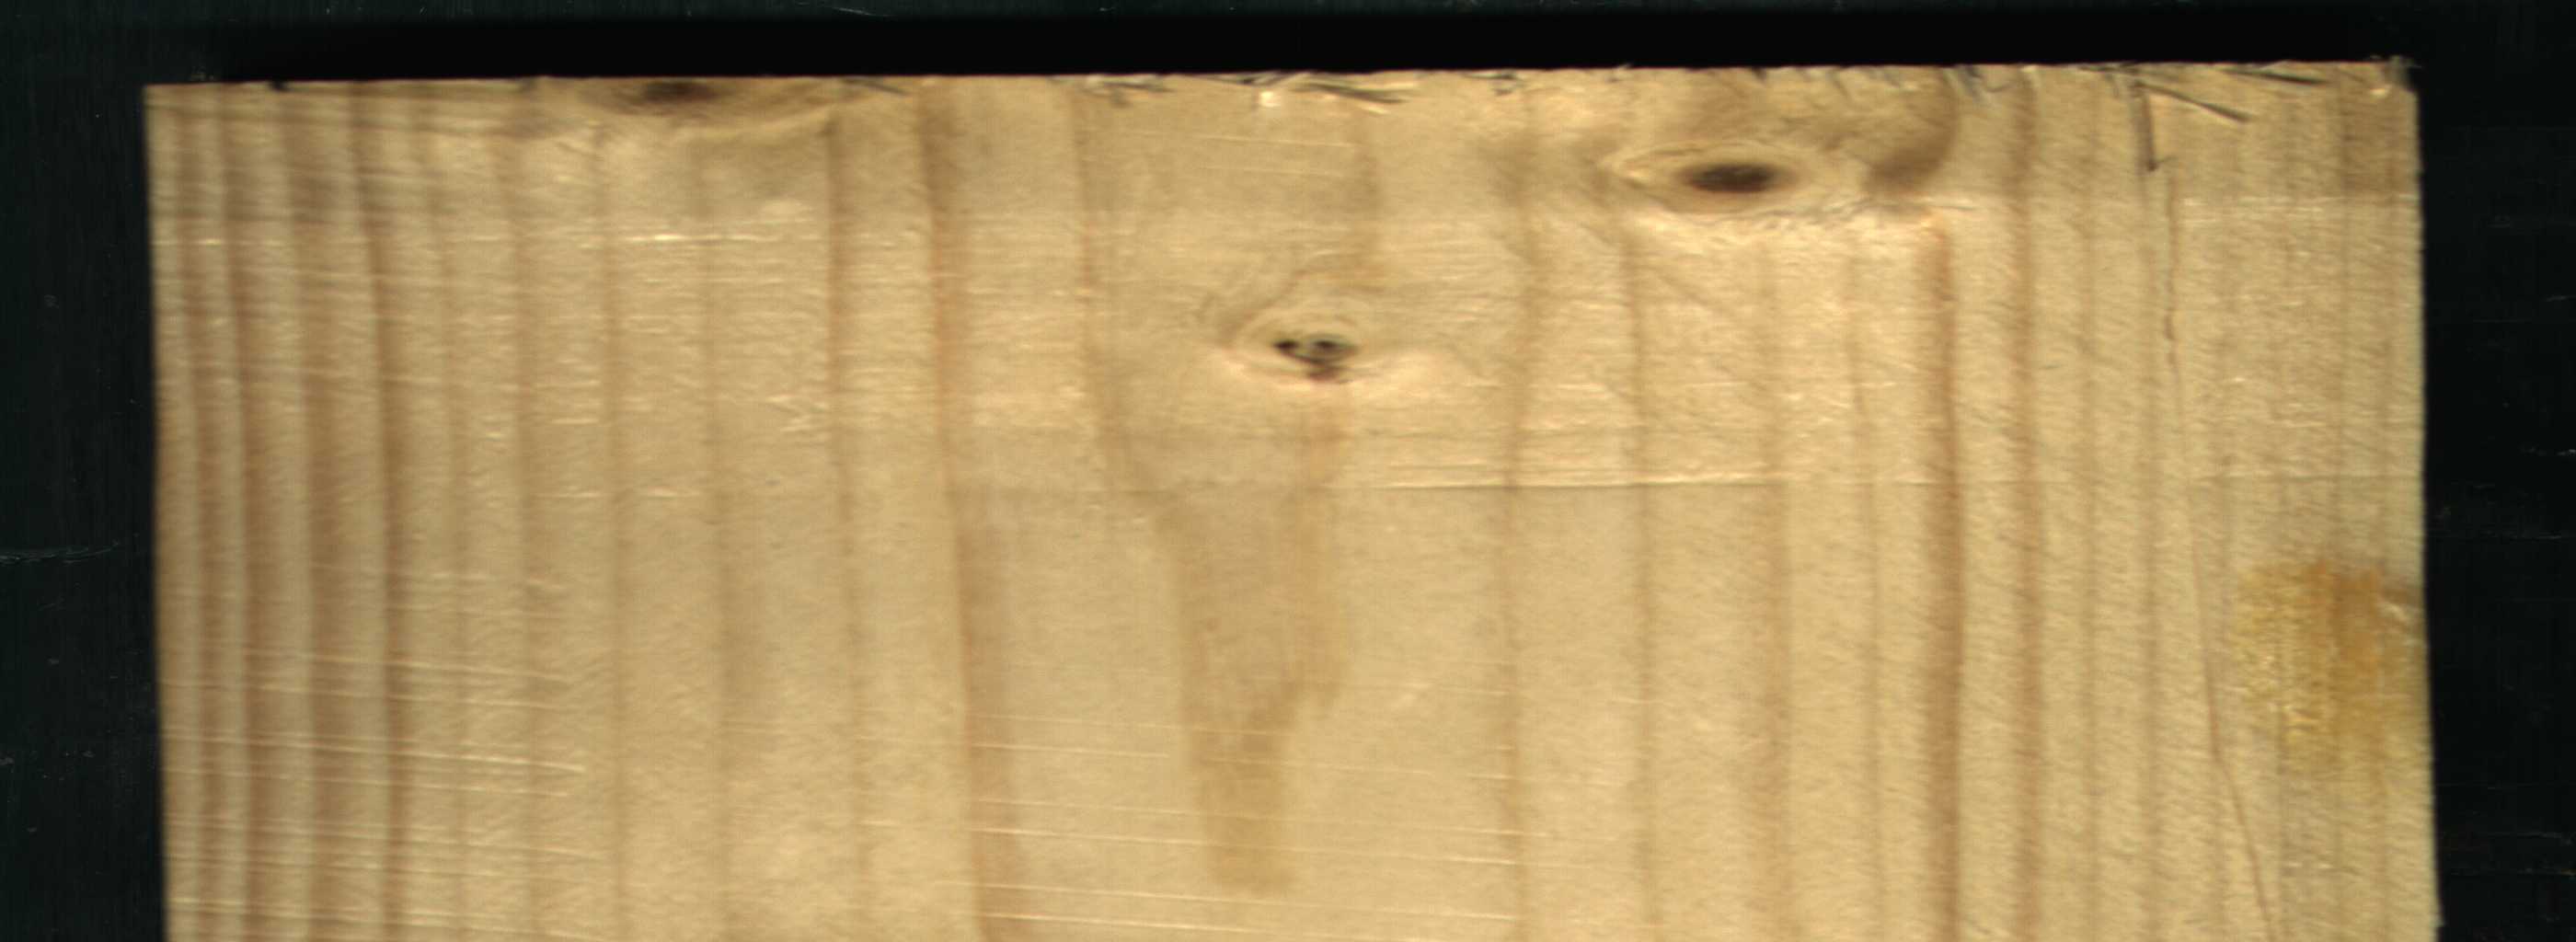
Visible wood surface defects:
resin
Live_Knot
Live_Knot
Live_Knot